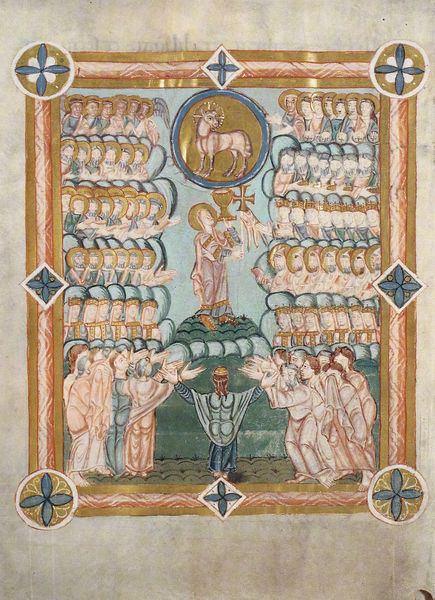
Titel: Sakramentar, Fulda
Schlagwörter: berg, blau, gott, grün, blume, blumen, rot, masse, ornament, rahmen, hügel, kirche, gewand, gold, kelch, blatt, engel, farbig, papier, perspektive, lamm, kreuz, beten, pergament, andacht, heilige, anbetung, osterlamm, christentum, buchmalerei, ofer, tieranbetung